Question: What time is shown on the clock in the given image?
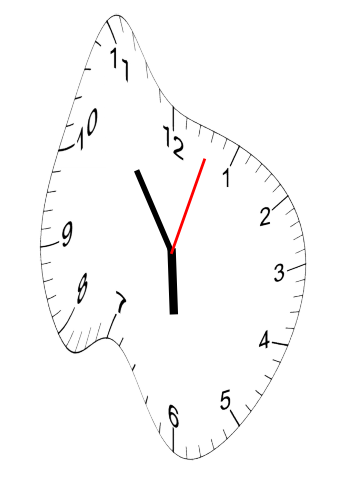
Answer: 05:54:03